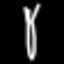
Label: fork